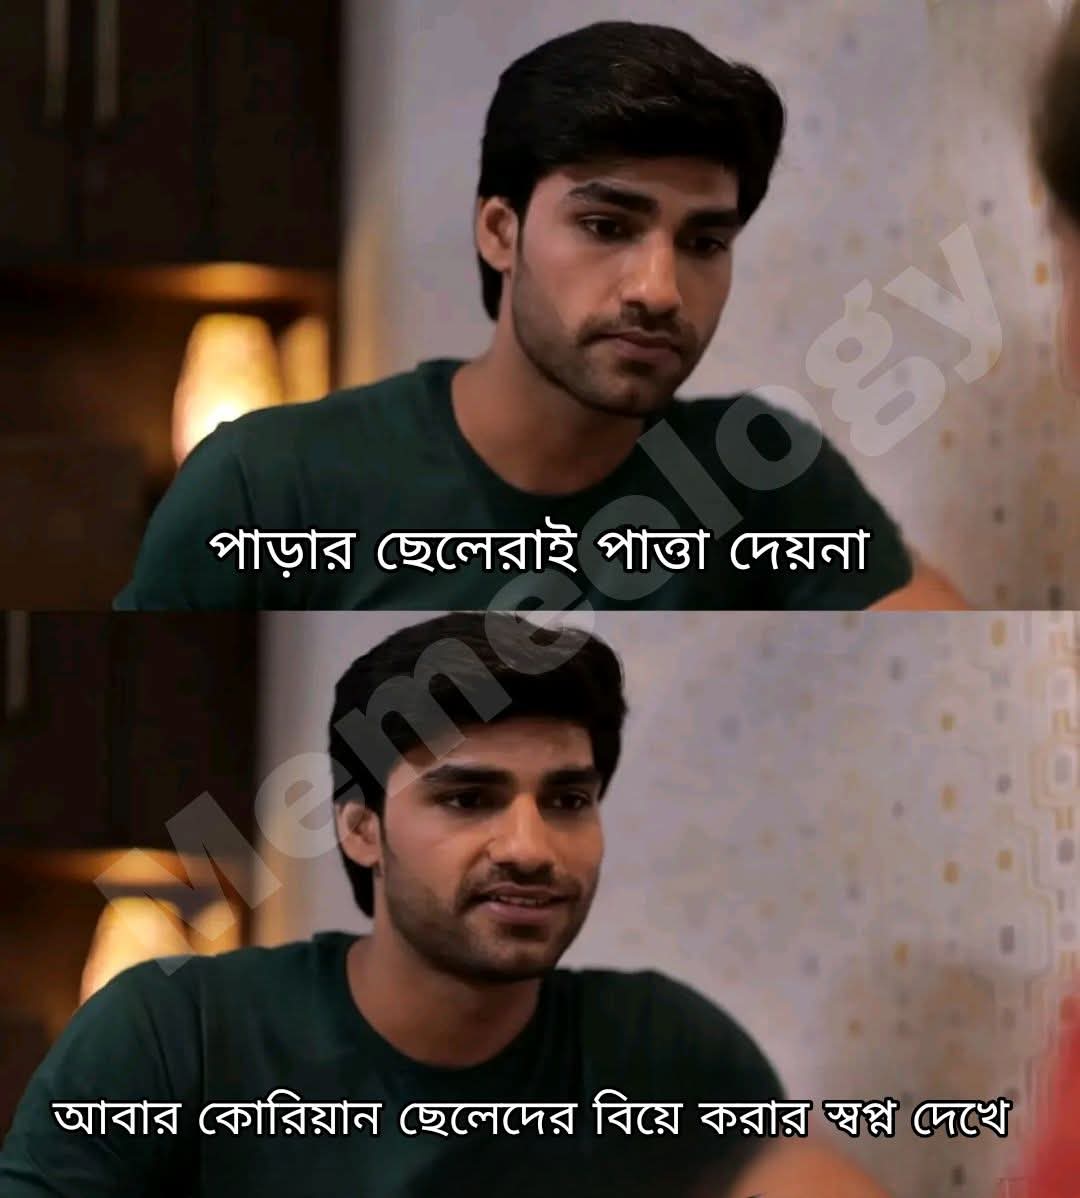
Text: পাড়ার ছেলেরাই পাত্তা দেয়না পাত্তা
আবার কোরিয়ান ছেলেদের বিয়ে করার স্বপ্ন দেখে
Label: Hate
Hate category: Personal Offence
Targeted group: Individual